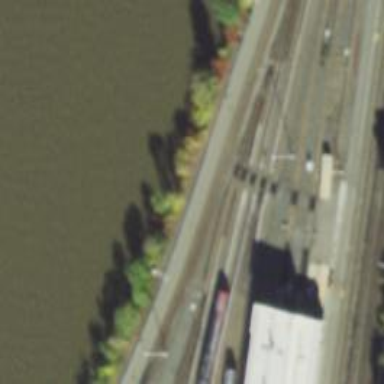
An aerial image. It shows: Electrified rail service yard.